Question: I' making a program that reads in files from a directory and takes some information from said files. I want to output this information to a QGridLayout with the following format:

I was thinking of using a QLabel array and pixmaping the images to the labels. That kind of works so far but I'm not sure how to attach the QLabels at the bottom to the images on top. Could anyone explain how to do that?
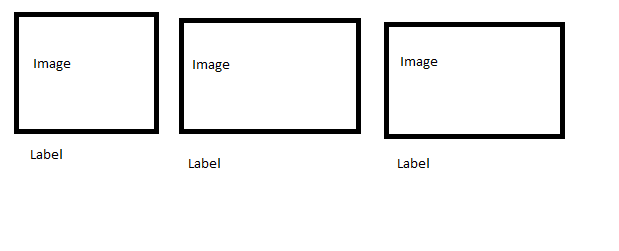
Answer: Put each image and label into a 'QVBoxLayout' and then add it into your 'QGridLayout' using 'QGridLayout::addLayout'.